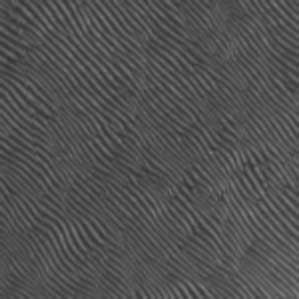
Label: frost